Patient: sex M, age 55
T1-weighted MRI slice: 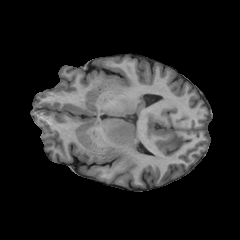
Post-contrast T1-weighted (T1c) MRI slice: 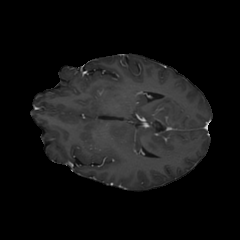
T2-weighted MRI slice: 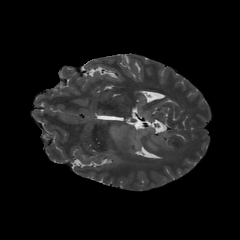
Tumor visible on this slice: yes
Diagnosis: Astrocytoma, IDH-wildtype
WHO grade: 2